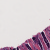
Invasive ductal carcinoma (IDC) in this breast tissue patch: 1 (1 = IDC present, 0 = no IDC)